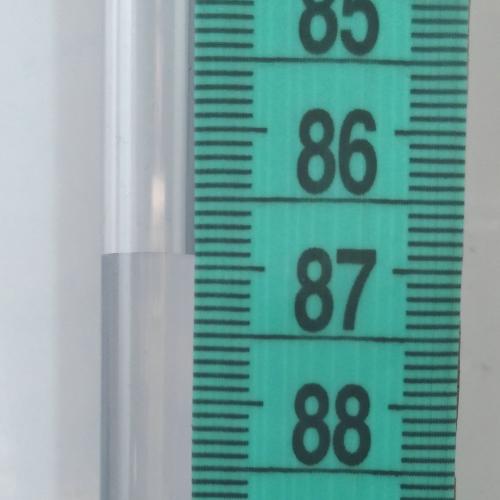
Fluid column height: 86.9 cm